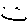
Label: smiley face